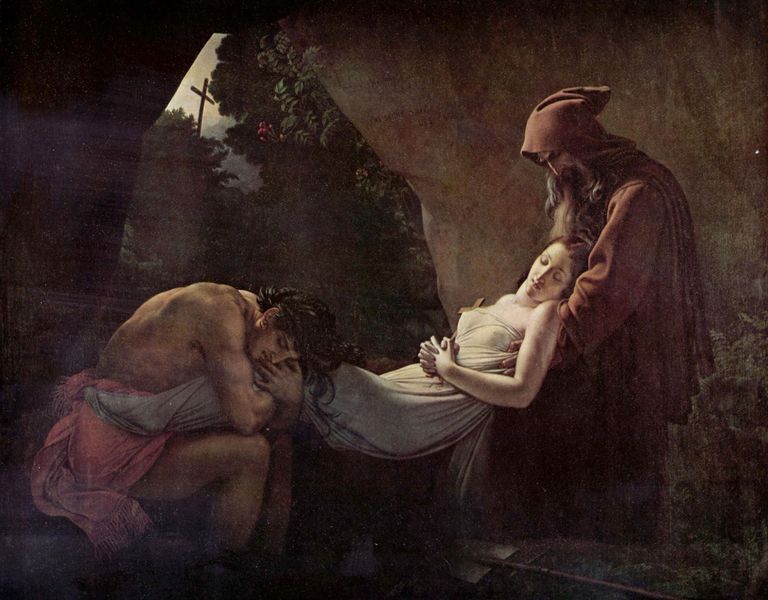
Titel: Das Begräbnis der Atala
Künstler: Anne Louis Girodet Trioson
Standort: Paris
Institution: Musée du Louvre
Schlagwörter: baum, dunkel, felsen, gemälde, himmel, körper, laub, lendenschurz, mann, nackt, schlaf, umhang, weiß, bäume, mädchen, braun, finger, frau, grau, haar, hell, kleid, licht, männer, rücken, schwarz, ölbild, rose, rosen, rot, schleier, tuch, alt, bart, jung, wand, arme, augen, bibel, blass, gesicht, halten, leiche, mensch, stein, tod, tot, tragen, trauer, vollbart, hände, busch, figur, gewand, haare, kutte, mantel, tochter, vater, höhle, locke, locken, rosa, schulter, schultern, wald, beine, liebe, liegen, schlafen, schlafende, stab, fels, romantik, muskeln, alter, kreuz, abschied, weinen, jungfrau, tote, gebet, jüngling, gruft, sarg, grab, liebende, märchen, grotte, mönch, legen, zipfelmütze, beweinung, grablegung, schaufel, spaten, kaputze, kapuze, adonis, umramung, bestattung, hohle, rübezahl, grablegunug, rsterbend, tochter des jairus, jairus